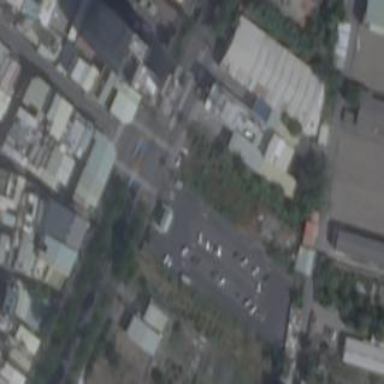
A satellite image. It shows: Parking area.